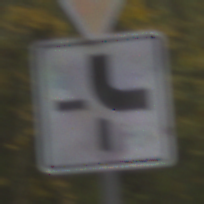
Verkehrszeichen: VerlaufVorfahrtsstrasse4
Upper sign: VorfahrtGewaehren
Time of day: MorningAfternoon
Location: Outdoor (Urban)
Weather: PartlyCloudy
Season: NotSpecified
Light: Natural